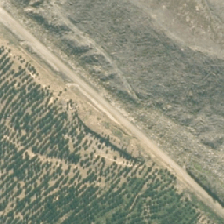
Land cover: harvested_forest